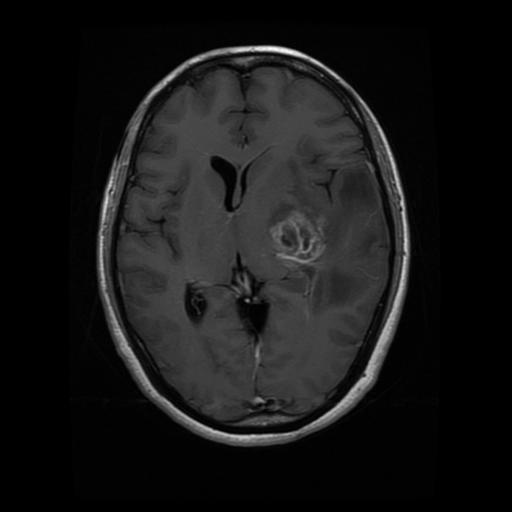
Label: glioma